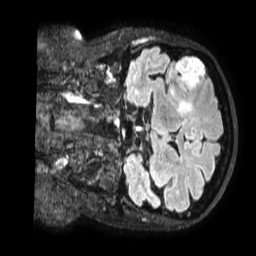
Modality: FLAIR
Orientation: coronal
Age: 76
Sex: female
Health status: ill
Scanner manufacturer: philips
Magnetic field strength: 3 T
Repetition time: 4.8 s
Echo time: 0.34 s